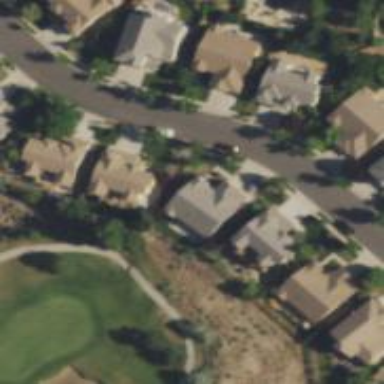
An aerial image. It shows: Residential road with separate asphalt sidewalk.